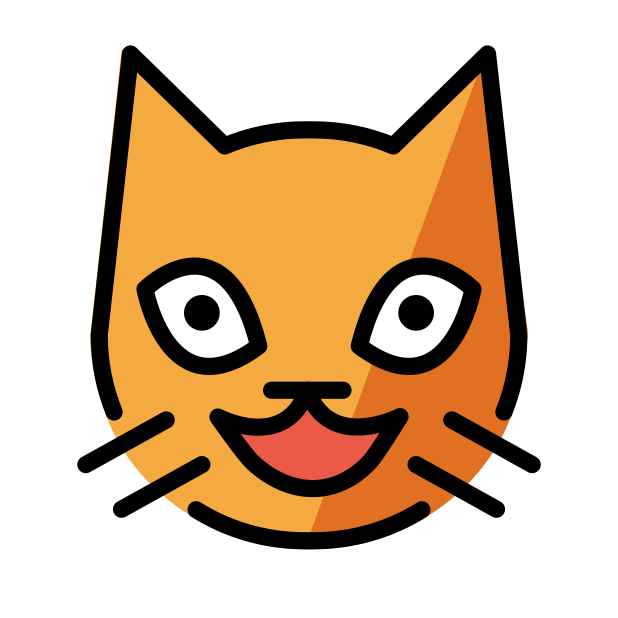
Emoji: 😺
Name: smiling cat face with open mouth
Unicode: 0x1f63a